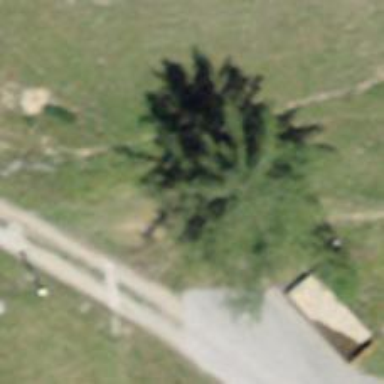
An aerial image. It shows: Bench.